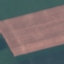
Land use / land cover class: AnnualCrop